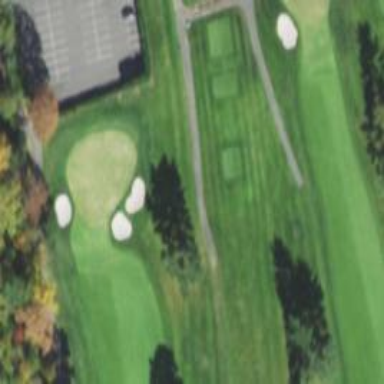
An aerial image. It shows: Path for both road and golf.